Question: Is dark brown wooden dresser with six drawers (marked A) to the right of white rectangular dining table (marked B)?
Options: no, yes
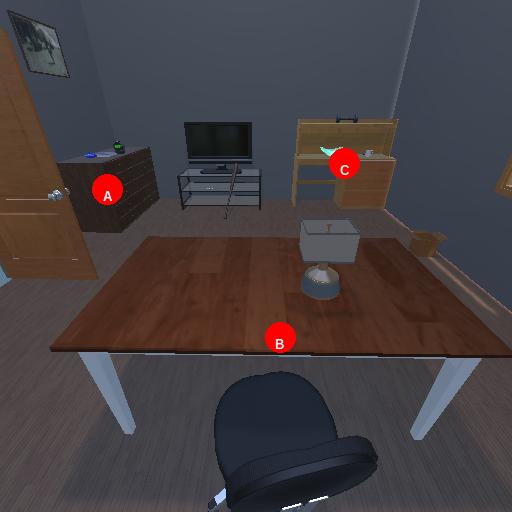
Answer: no